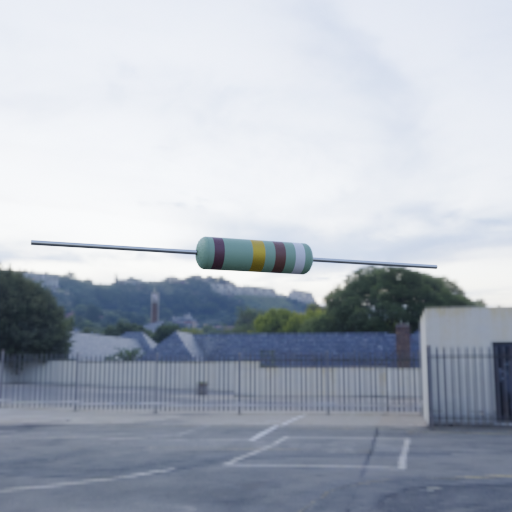
Resistor colour bands (in order): brown, gold, brown, white